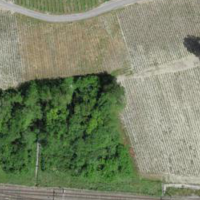
EUNIS habitat code: 40
Species observed at this site:
Turdus merula